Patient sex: M
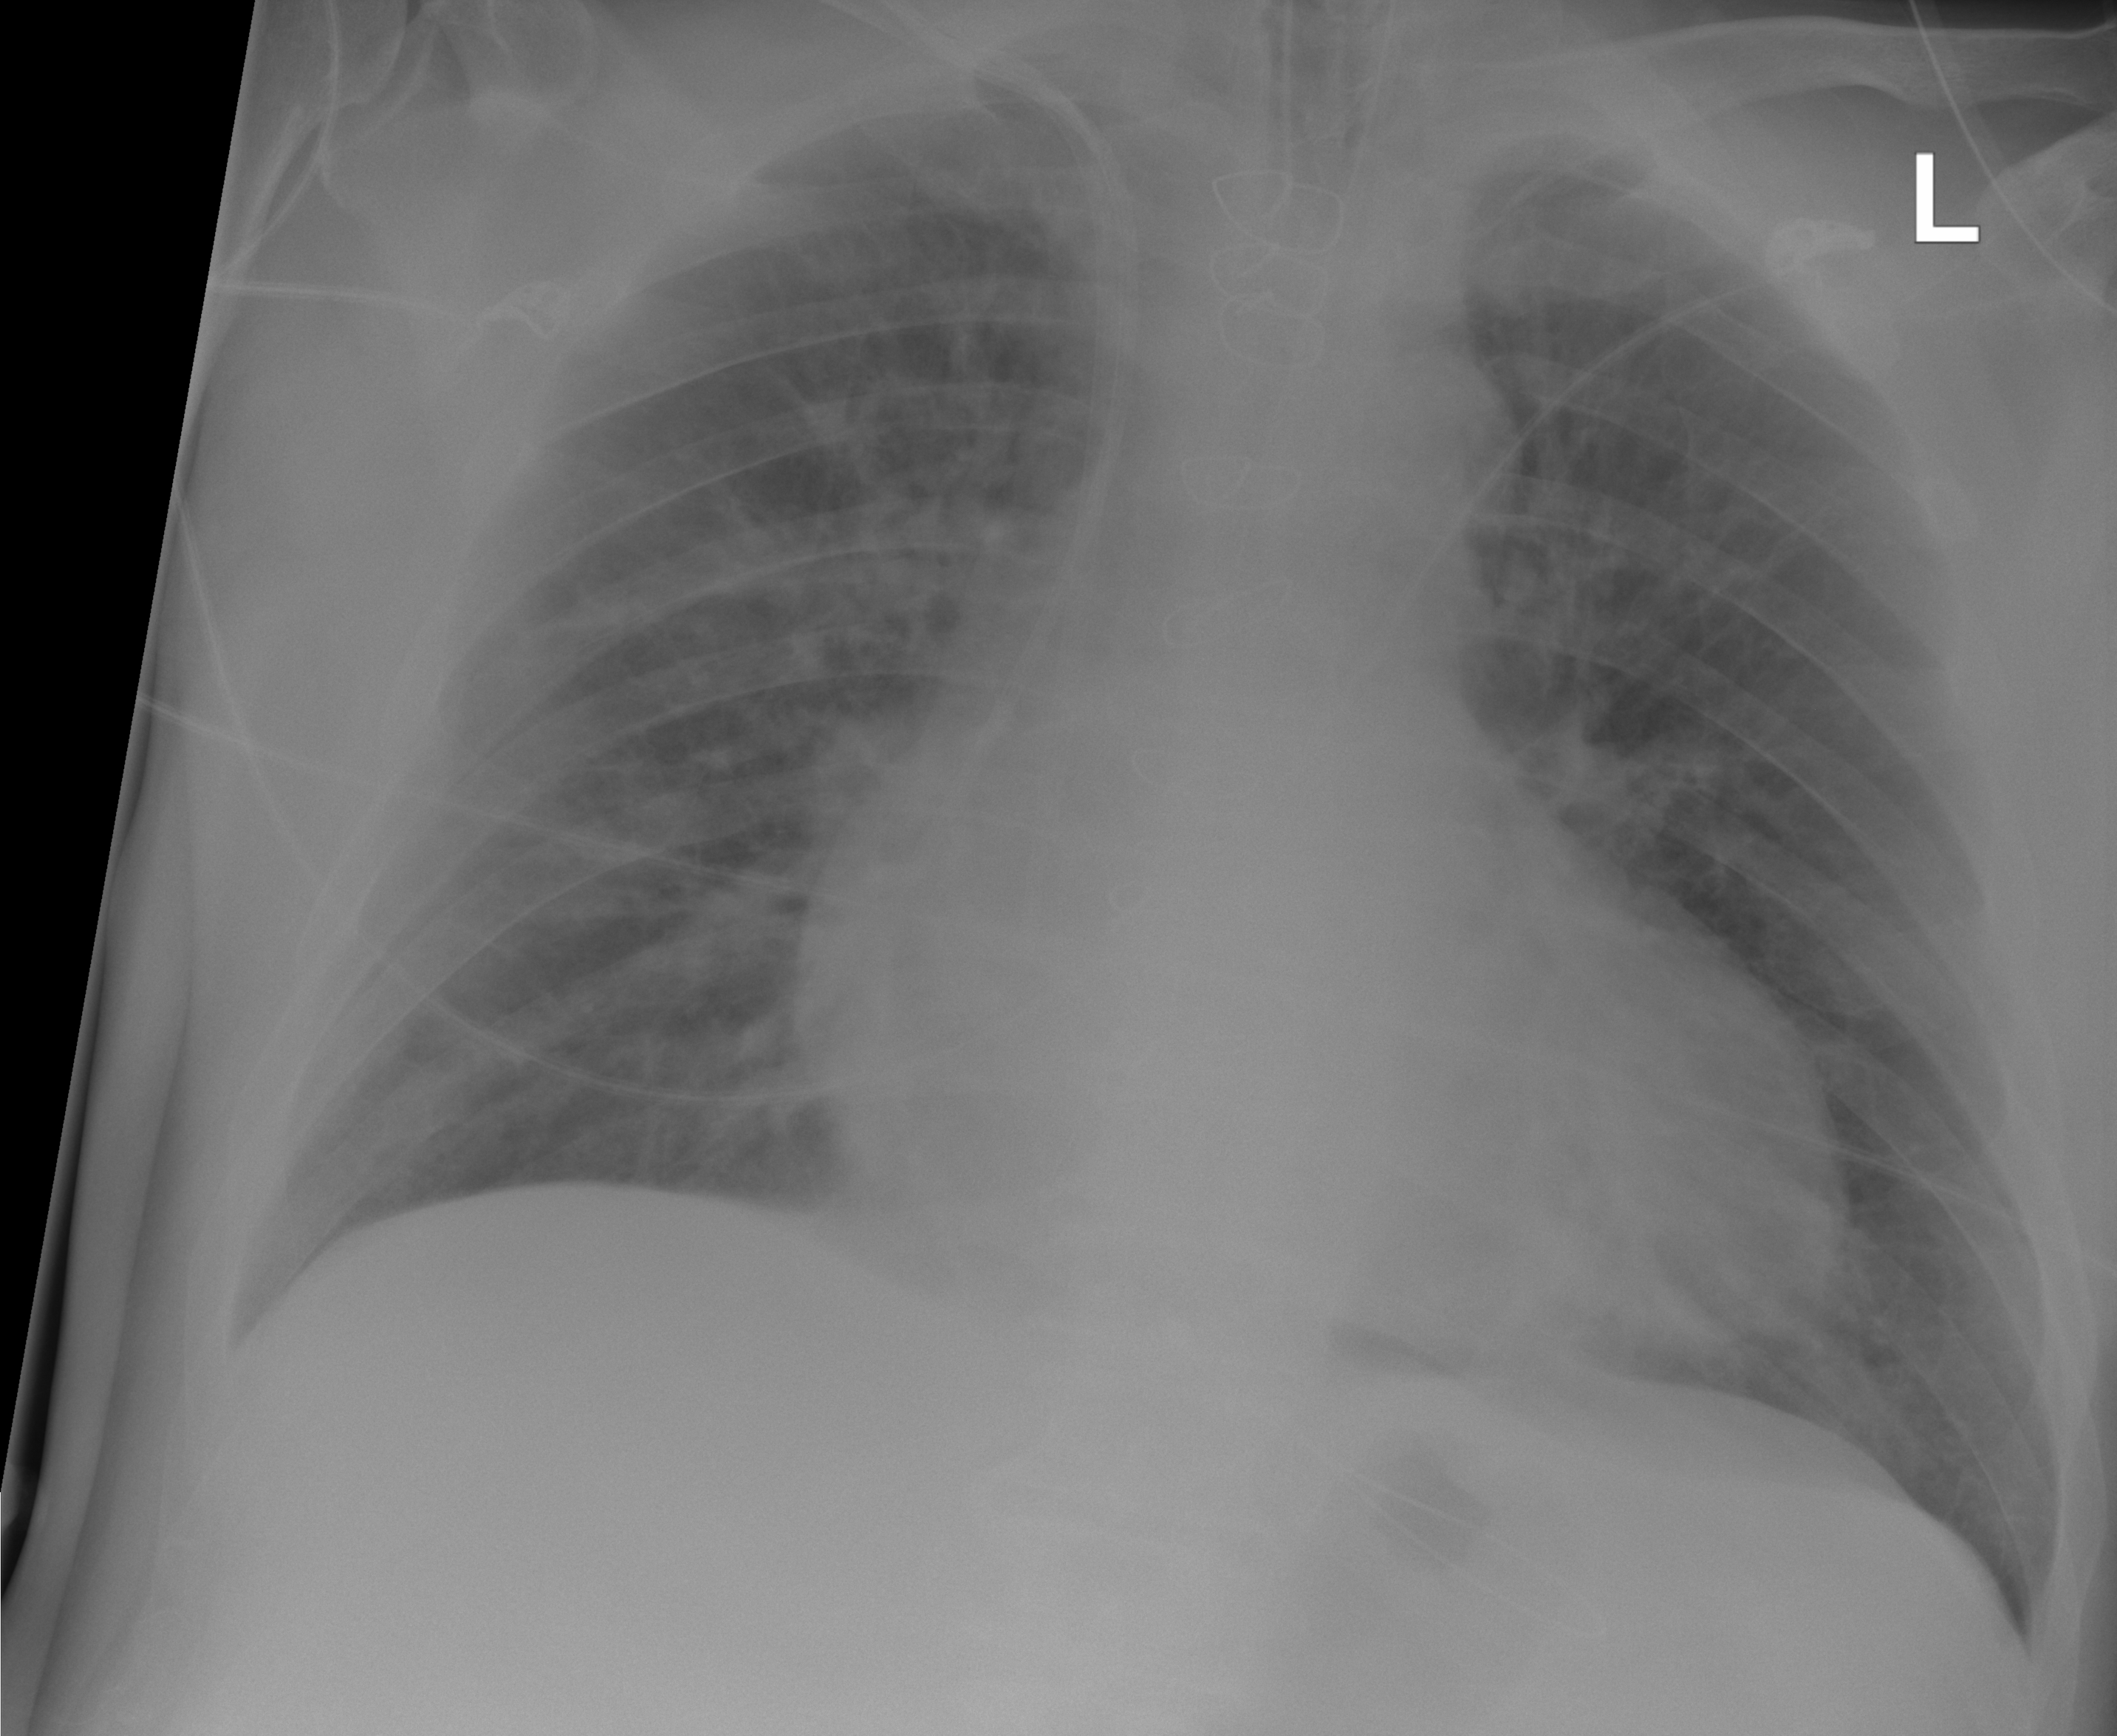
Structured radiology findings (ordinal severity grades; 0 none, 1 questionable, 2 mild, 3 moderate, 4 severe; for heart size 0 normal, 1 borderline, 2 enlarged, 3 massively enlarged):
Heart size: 2
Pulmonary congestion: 2
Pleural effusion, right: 0
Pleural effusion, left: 0
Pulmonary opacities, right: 0
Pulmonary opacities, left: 0
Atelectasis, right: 0
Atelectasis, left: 0